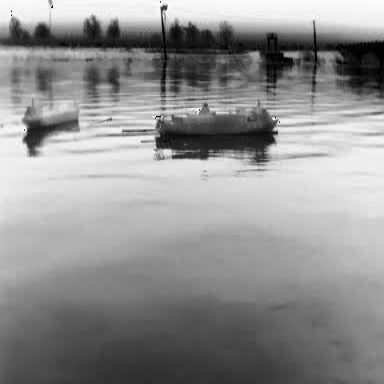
There is a liner in the infrared image.